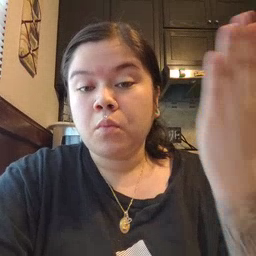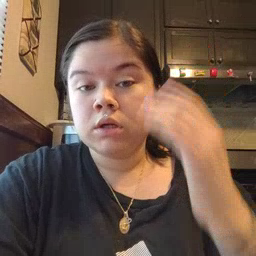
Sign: morning